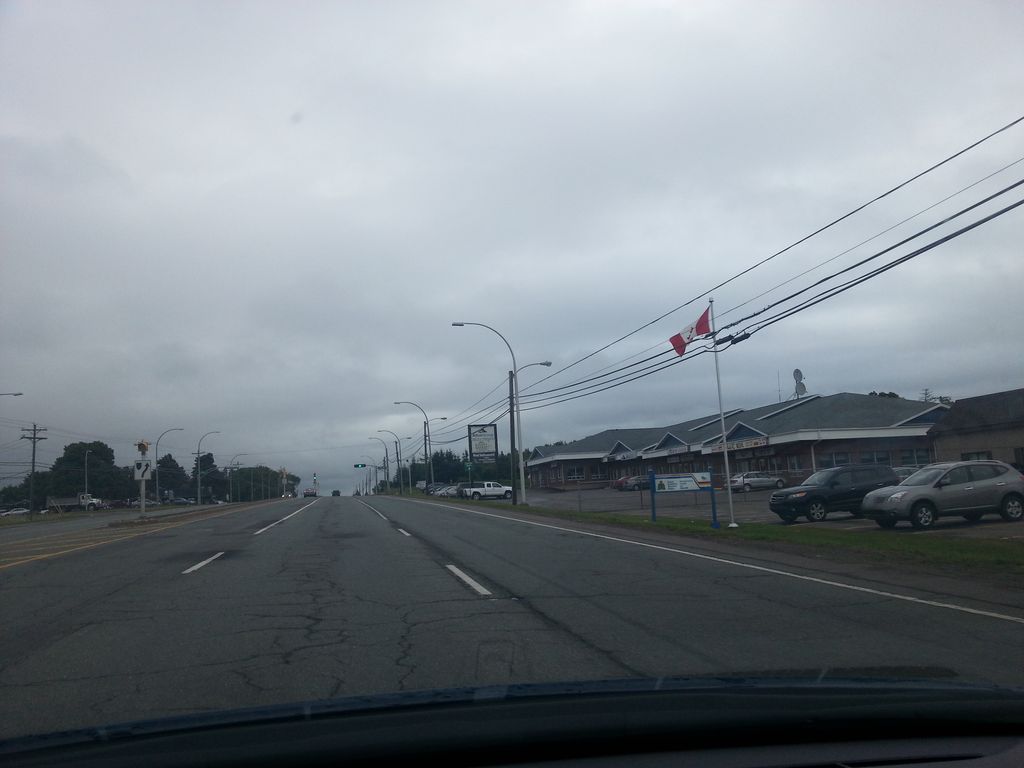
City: charlottetown